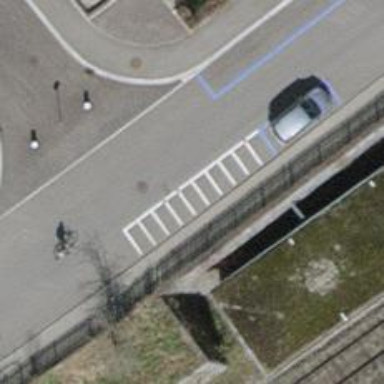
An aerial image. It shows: Bicycle parking facility.